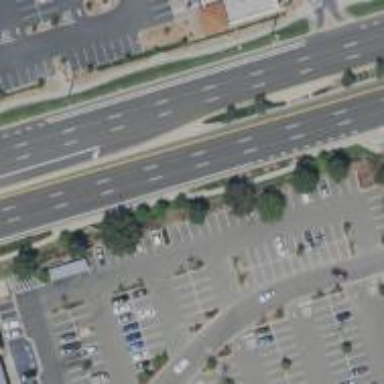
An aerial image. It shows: Parking area.